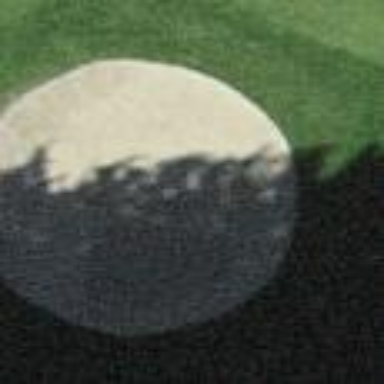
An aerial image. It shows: Sandy area is golf bunker.